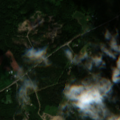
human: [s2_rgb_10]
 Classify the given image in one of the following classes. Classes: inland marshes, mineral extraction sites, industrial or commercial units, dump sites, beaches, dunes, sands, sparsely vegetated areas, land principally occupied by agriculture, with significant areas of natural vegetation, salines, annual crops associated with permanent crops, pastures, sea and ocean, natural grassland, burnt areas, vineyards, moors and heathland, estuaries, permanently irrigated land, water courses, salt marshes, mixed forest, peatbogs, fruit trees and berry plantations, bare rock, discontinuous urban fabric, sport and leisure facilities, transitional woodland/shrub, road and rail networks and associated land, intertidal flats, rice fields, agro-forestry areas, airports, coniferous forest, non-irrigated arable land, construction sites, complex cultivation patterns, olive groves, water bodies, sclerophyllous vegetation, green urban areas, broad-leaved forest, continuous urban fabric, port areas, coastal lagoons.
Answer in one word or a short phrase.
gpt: broad-leaved forest, coniferous forest, mixed forest